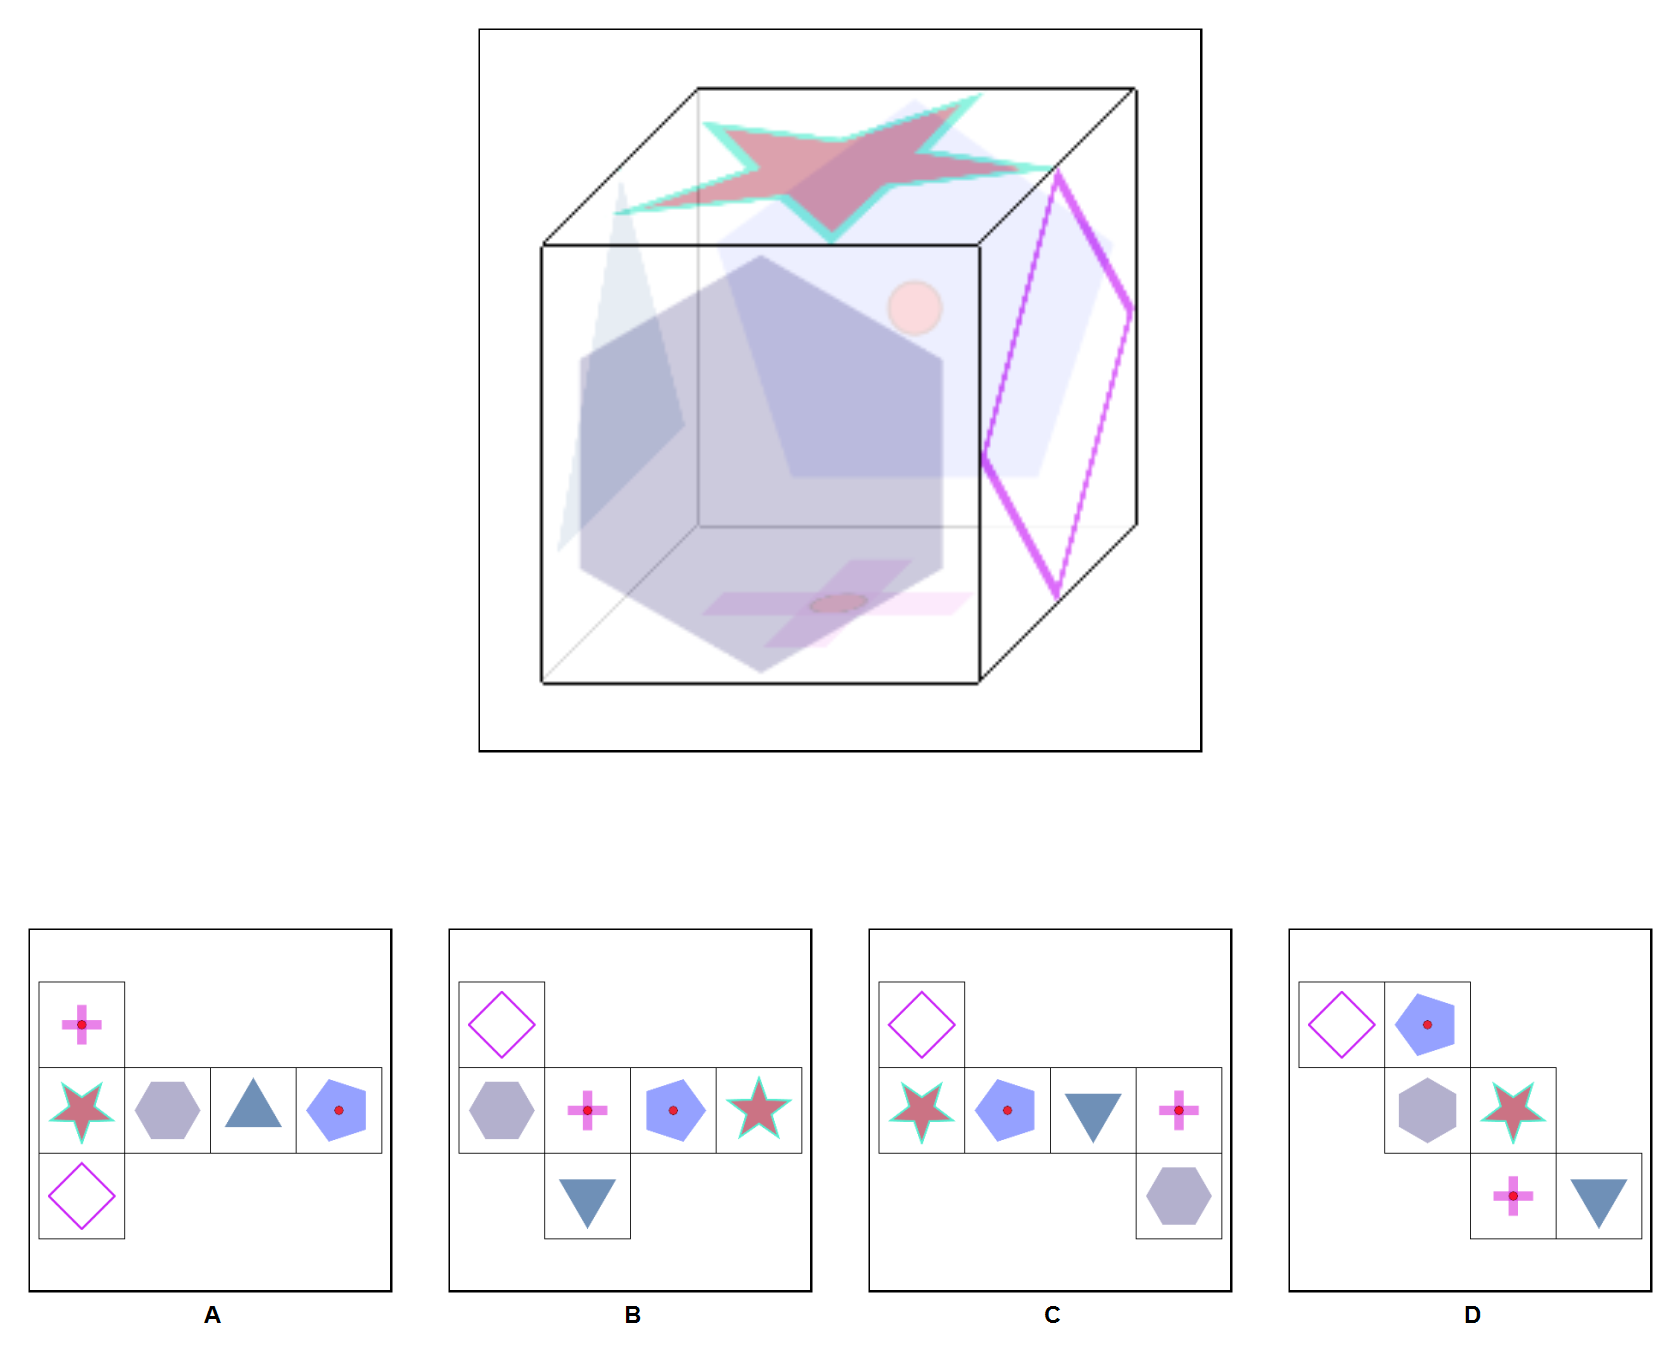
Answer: B